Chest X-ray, AP view. Patient: 44 years old, sex M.
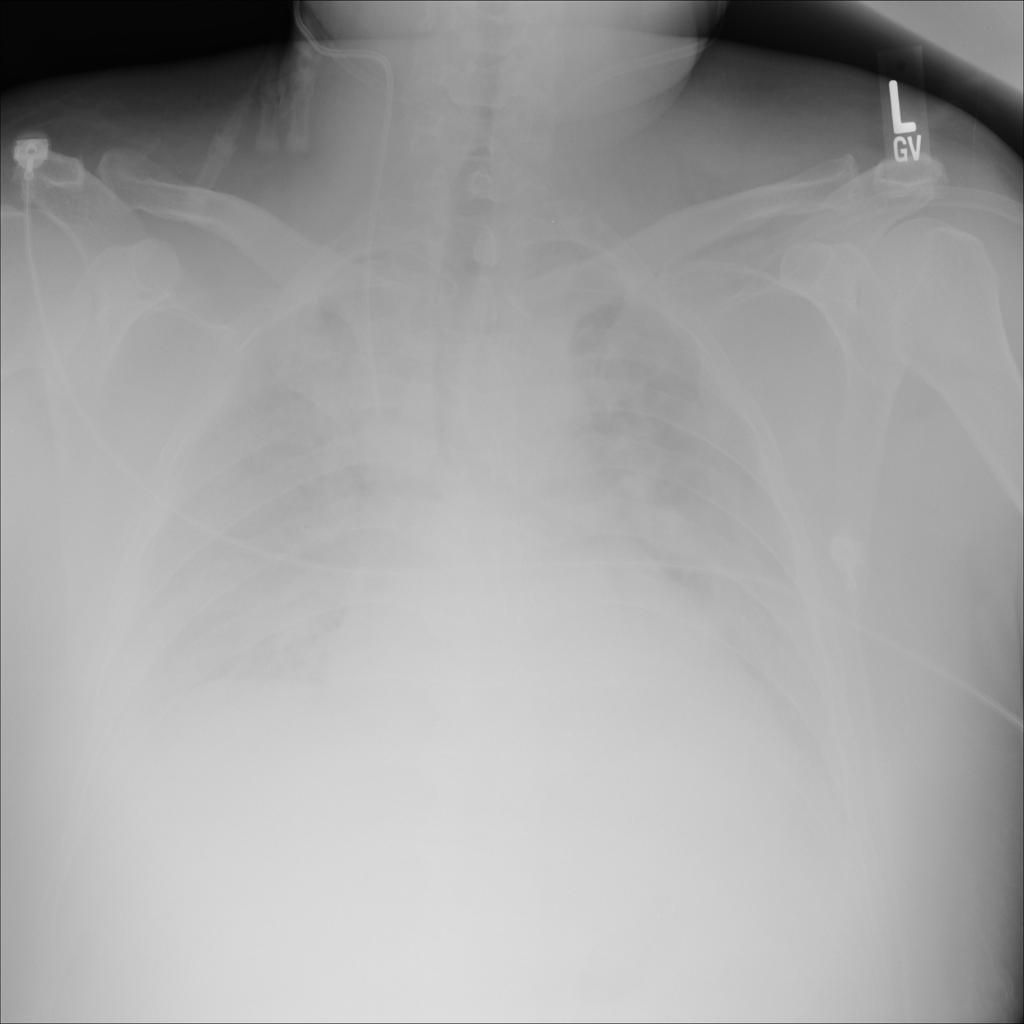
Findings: No Finding